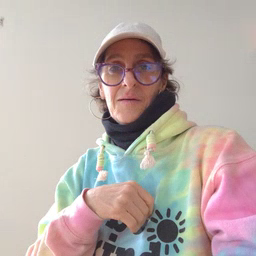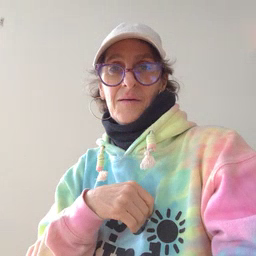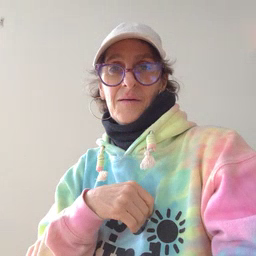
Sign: owl